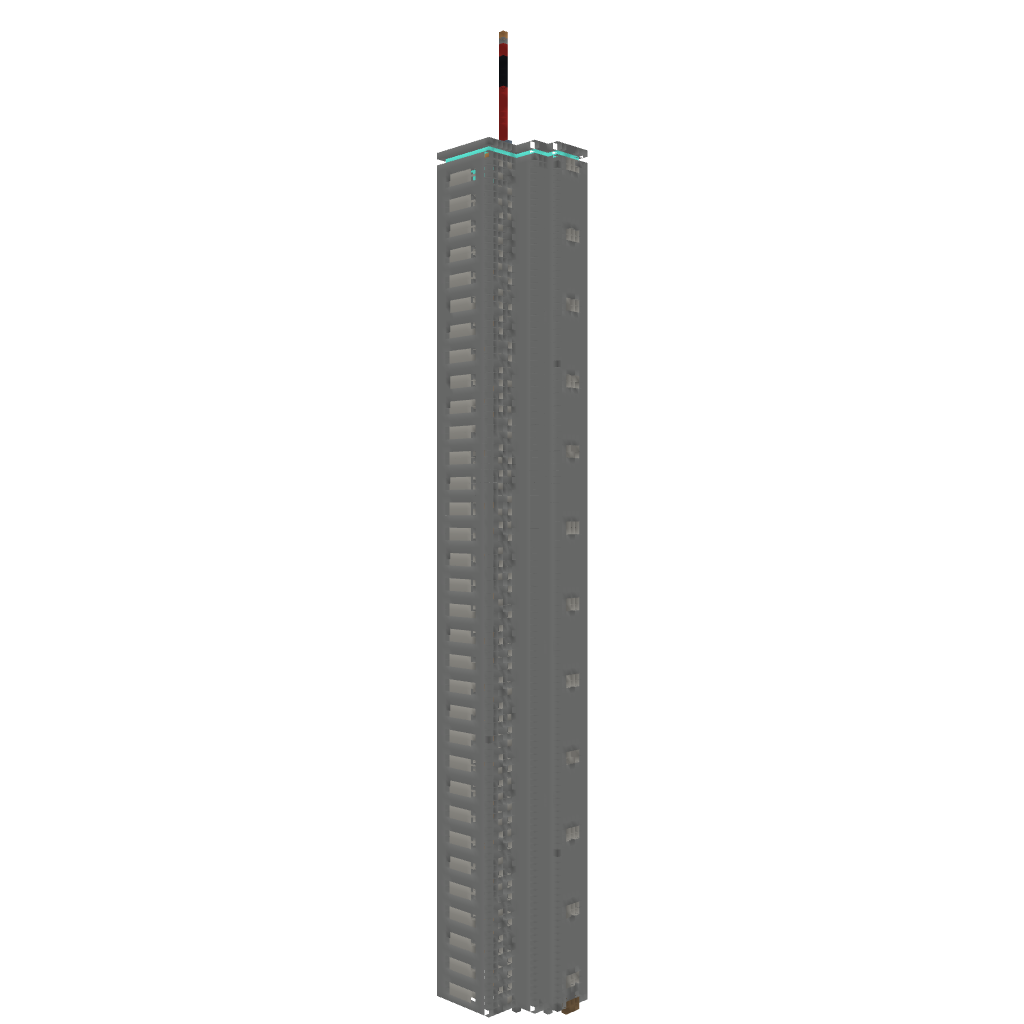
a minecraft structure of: Liberty Tower